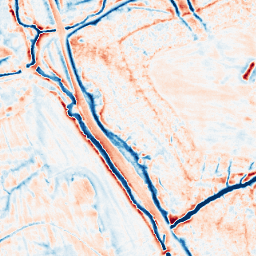
Category: edge_preserving
Decomposition family: guided
Decomposition parameters: radius: 4
eps: 0.001
Upsampling method: sinc_blackman
Upsampling parameters: scale: 2
kernel_size: 4
Upsampling scale: 2